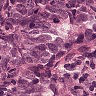
Metastatic tissue present: yes